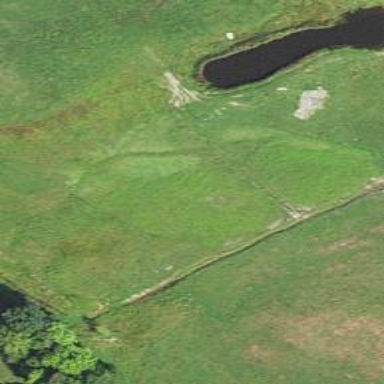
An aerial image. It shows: Beautiful wet meadow natural wetland.